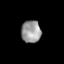
Tissue: lung
Cell type: Others
Senescence score: 0.2093
Nuclear area (px): 436
Mean DAPI intensity: 151.468